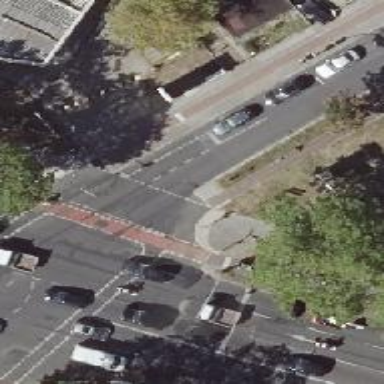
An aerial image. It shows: Road with traffic signals.